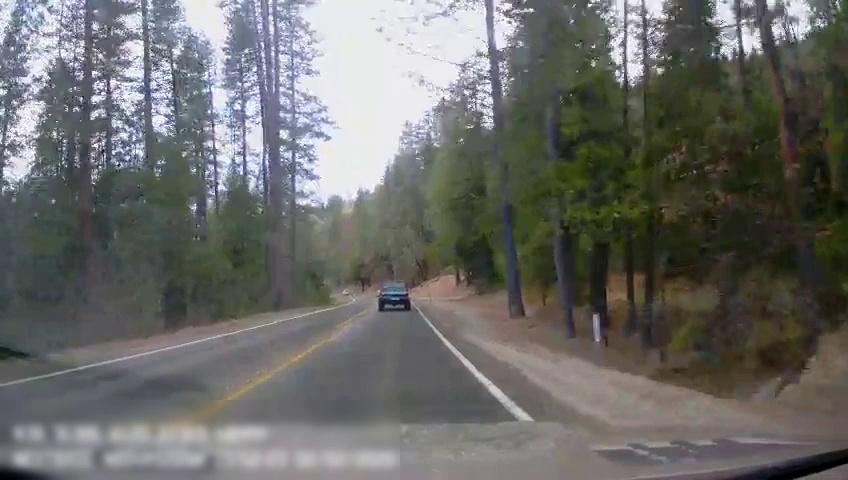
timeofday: Day
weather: Sunny
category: Drivable Space
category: Vehicles | Truck
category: Lanes | Current Lane
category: Lanes | Opposite Lane
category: Lanes | Opposite Lane
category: Lanes | Opposite Lane